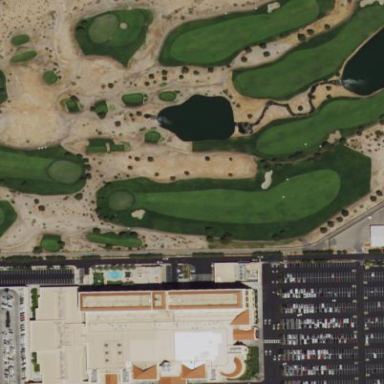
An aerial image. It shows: Rough grassy area used for golf.